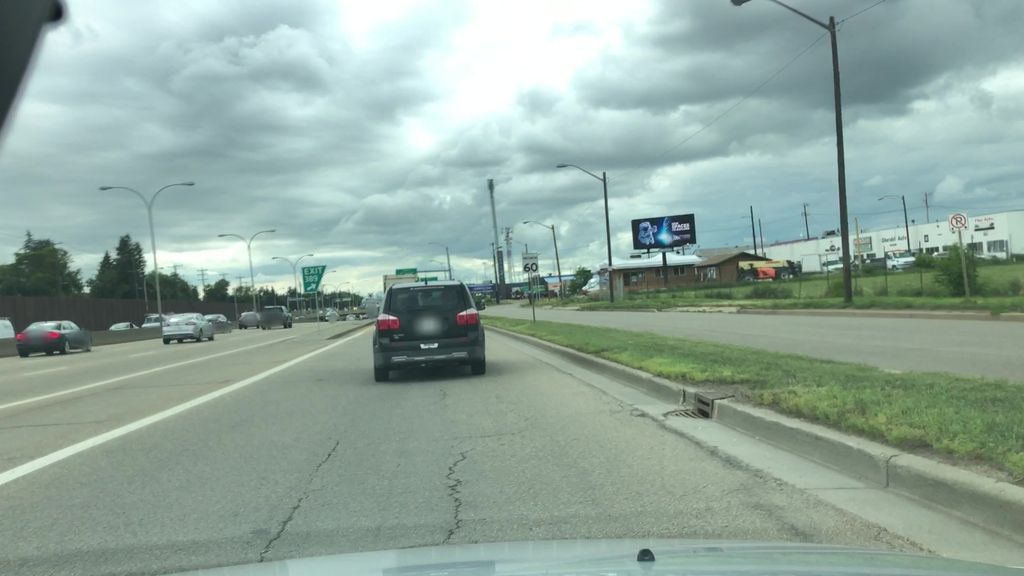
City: edmonton